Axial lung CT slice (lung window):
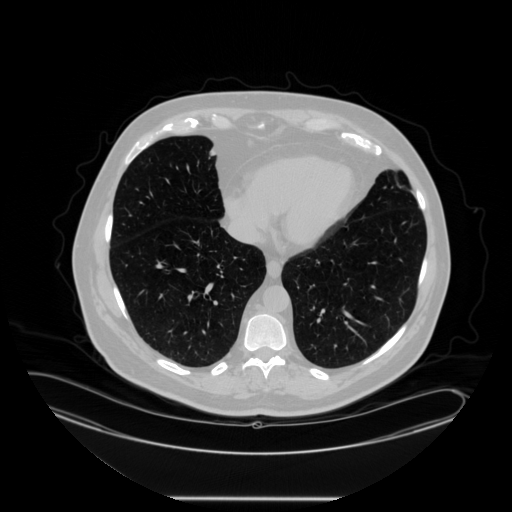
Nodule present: no